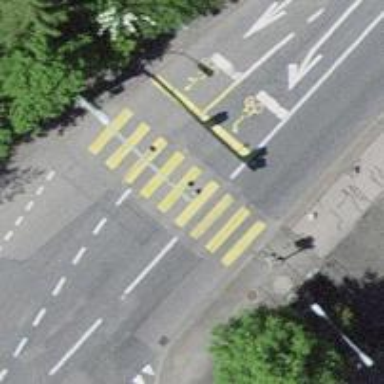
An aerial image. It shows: Crossing with traffic signals.